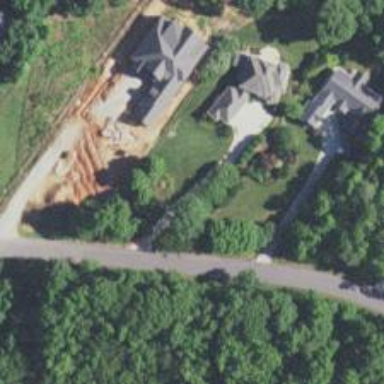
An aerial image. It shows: Driveway leading to service road.